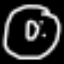
Label: donut